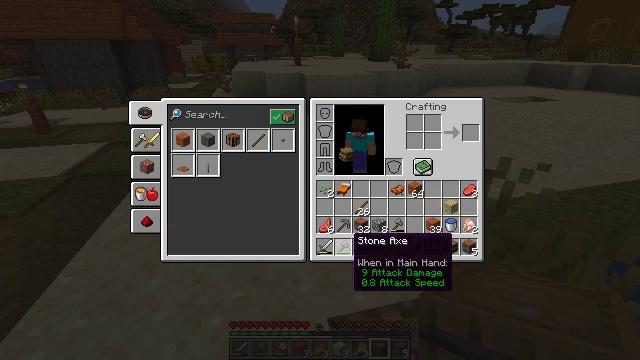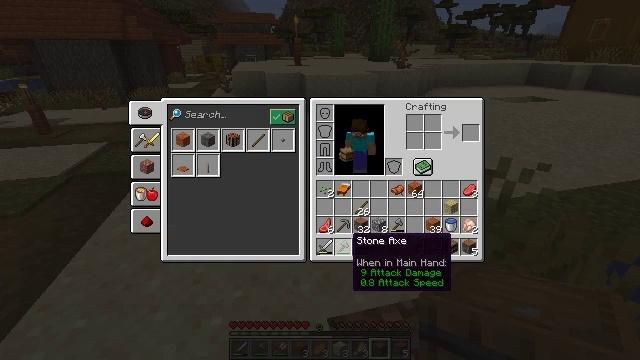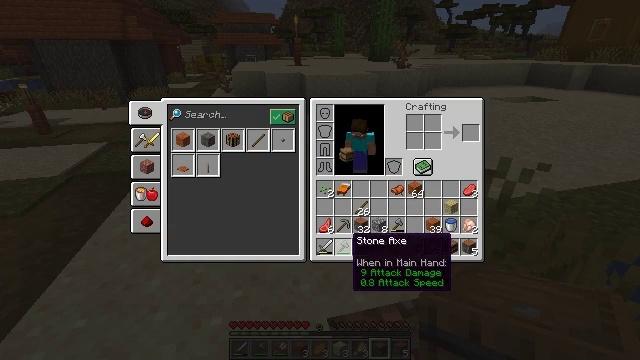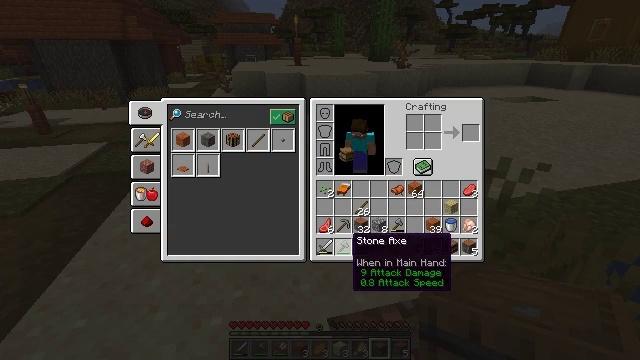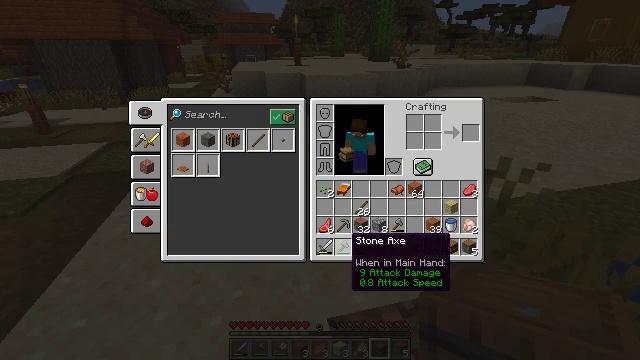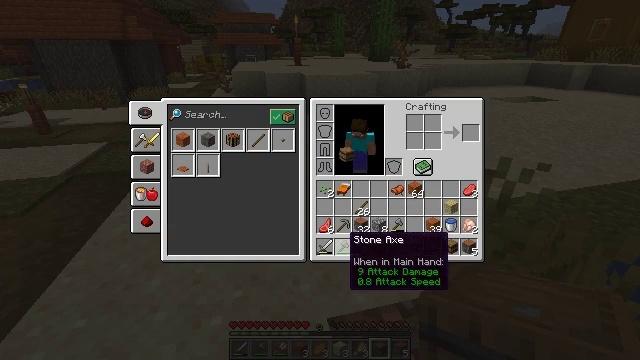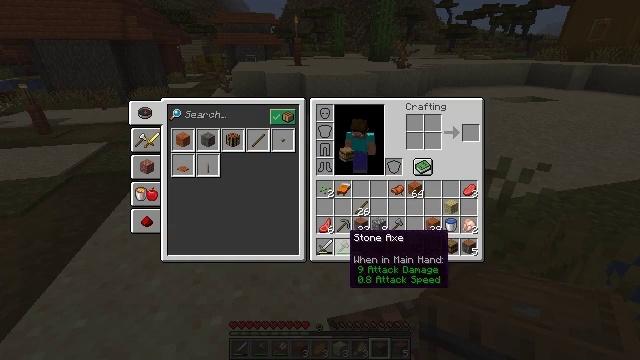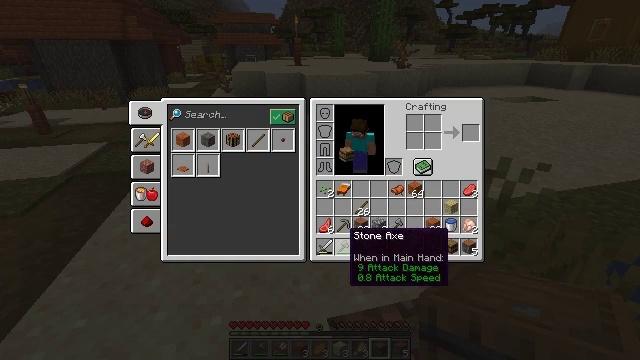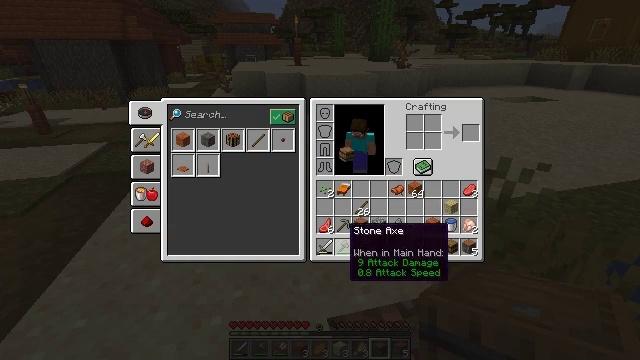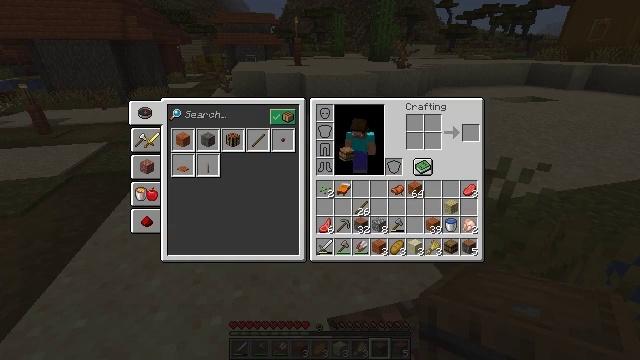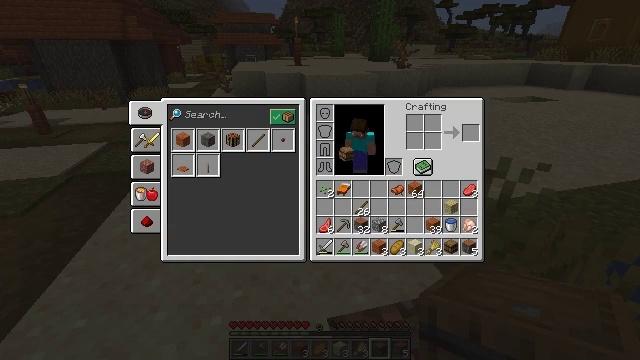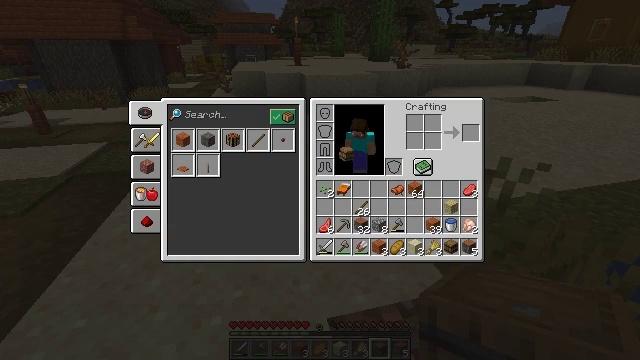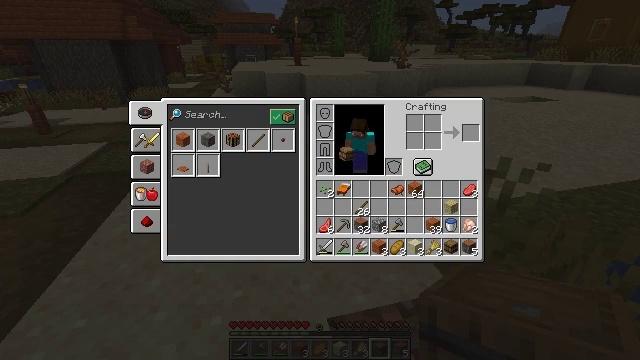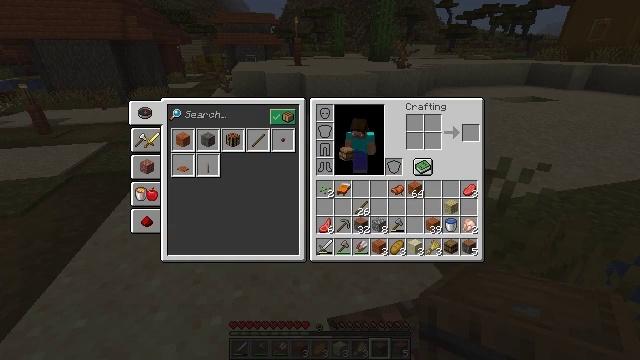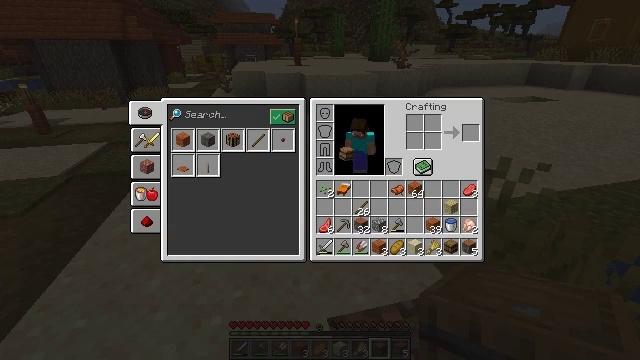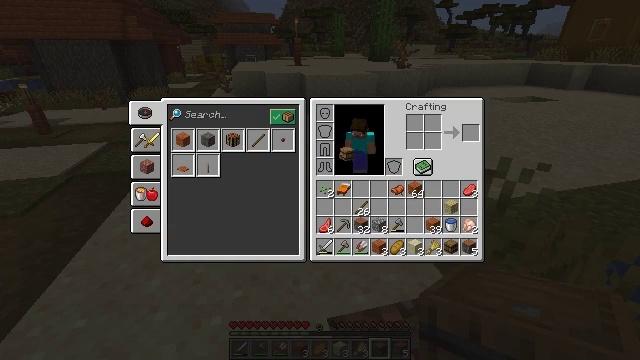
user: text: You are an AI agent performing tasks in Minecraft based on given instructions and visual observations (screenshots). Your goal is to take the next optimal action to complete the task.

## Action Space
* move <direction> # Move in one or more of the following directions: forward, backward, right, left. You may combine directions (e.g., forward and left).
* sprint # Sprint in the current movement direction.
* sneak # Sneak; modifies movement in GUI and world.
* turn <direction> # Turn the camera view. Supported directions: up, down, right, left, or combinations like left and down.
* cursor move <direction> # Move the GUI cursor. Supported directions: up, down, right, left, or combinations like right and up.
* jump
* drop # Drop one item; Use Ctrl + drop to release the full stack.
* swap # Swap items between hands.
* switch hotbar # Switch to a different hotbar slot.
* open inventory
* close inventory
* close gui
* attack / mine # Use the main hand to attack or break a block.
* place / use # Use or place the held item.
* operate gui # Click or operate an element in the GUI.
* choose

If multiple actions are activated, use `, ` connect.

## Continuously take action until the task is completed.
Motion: motion action
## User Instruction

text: Drop a bread.
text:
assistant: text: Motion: no_op
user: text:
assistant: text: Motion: no_op
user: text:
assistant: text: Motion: no_op
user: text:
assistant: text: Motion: no_op
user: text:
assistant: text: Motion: no_op
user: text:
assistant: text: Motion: no_op
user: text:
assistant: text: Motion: no_op
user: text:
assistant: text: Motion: no_op
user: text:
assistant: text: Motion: no_op
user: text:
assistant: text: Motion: no_op
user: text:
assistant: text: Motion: no_op
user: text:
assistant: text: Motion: no_op
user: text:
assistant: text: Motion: no_op
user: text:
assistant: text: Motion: no_op
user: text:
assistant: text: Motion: no_op
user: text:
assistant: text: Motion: no_op
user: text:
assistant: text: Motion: no_op
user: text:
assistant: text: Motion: no_op
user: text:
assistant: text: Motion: no_op
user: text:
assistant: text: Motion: no_op
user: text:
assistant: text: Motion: no_op
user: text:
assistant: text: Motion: no_op
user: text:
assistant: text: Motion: no_op
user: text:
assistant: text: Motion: no_op
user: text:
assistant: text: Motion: no_op
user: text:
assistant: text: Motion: no_op
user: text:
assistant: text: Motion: no_op
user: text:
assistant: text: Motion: no_op
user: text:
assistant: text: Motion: no_op
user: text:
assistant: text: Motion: no_op